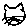
Label: cat